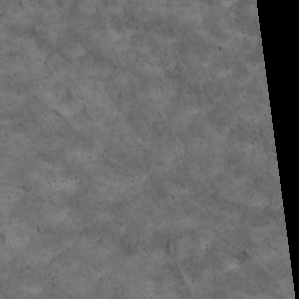
Label: non_frost